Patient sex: F
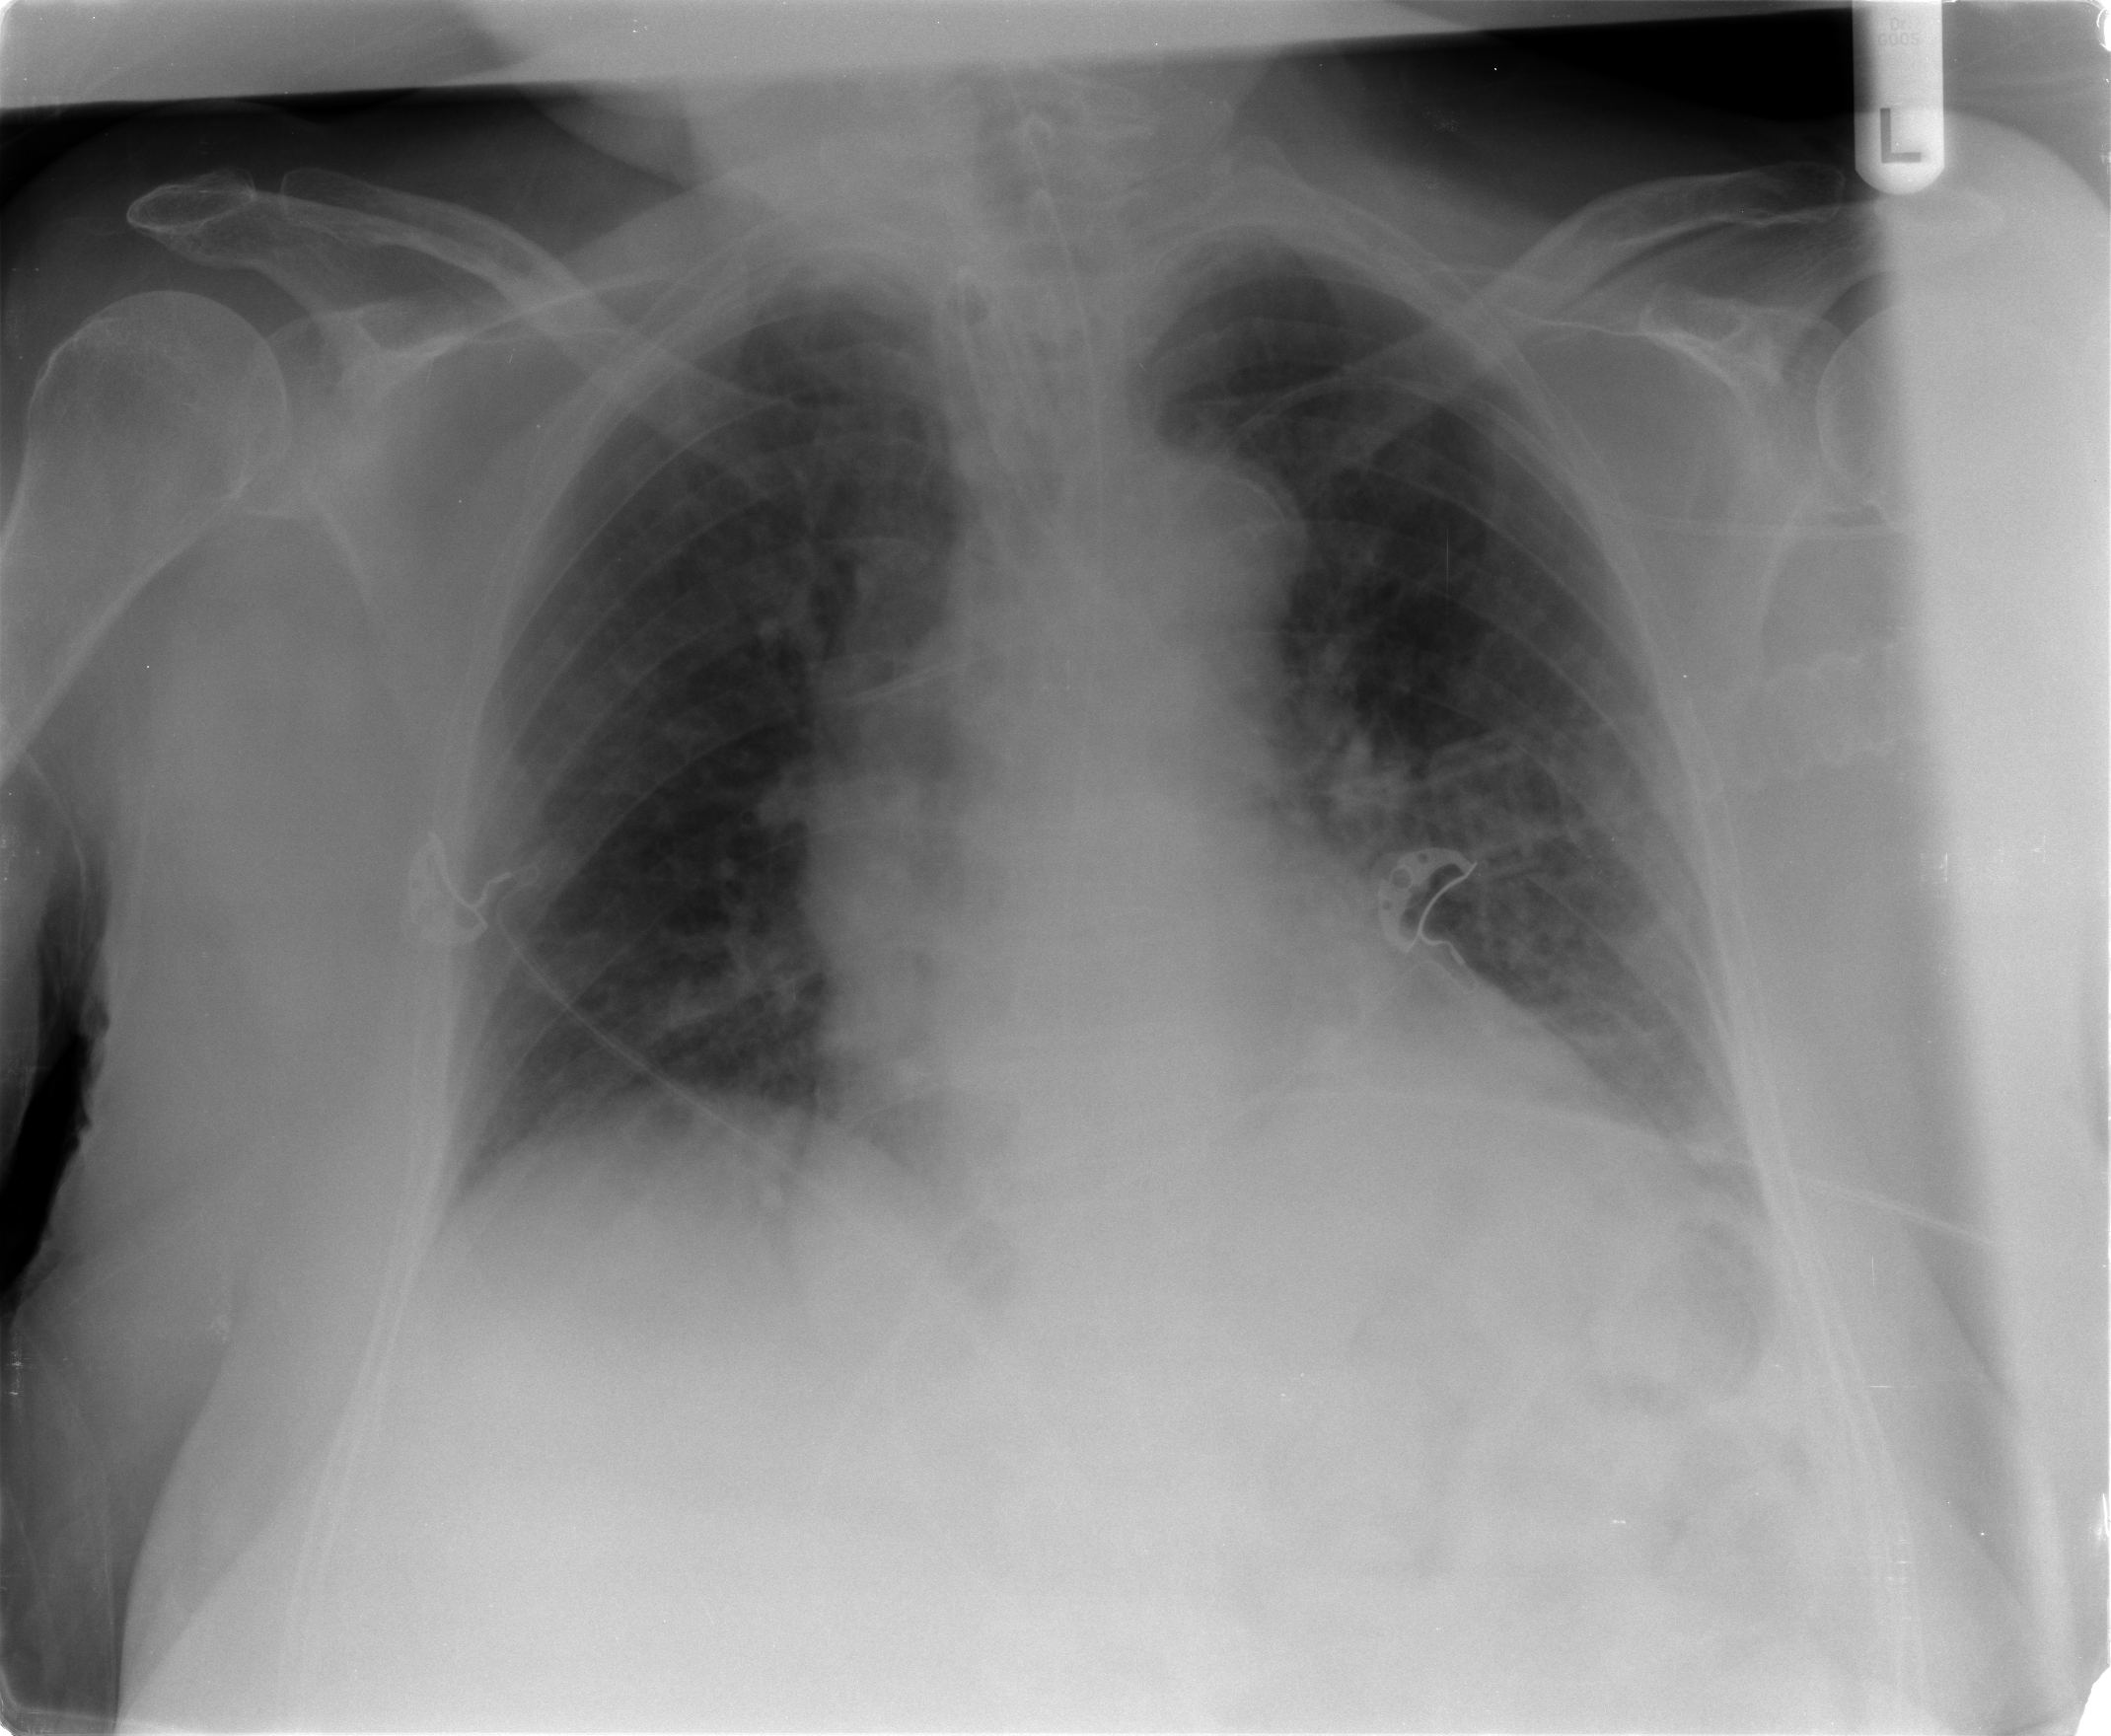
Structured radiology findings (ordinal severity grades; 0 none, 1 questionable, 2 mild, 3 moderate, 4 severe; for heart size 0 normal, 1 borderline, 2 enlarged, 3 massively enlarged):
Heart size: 0
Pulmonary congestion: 2
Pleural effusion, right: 0
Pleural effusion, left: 2
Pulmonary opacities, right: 0
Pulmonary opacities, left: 0
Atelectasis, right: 0
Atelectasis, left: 2